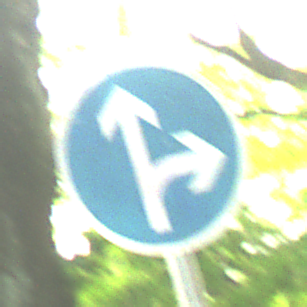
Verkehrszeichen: VorgeschriebeneFahrtrichtungGeradeausOderRechts
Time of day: MorningAfternoon
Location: Outdoor (RoadRail)
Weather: Clear
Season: NotSpecified
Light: Natural